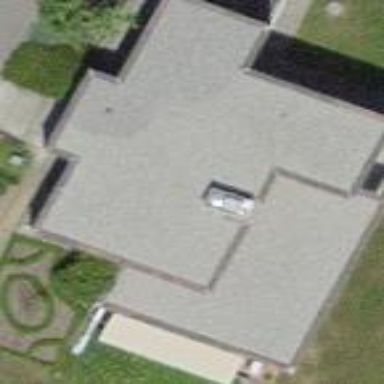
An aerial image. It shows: Detached building.